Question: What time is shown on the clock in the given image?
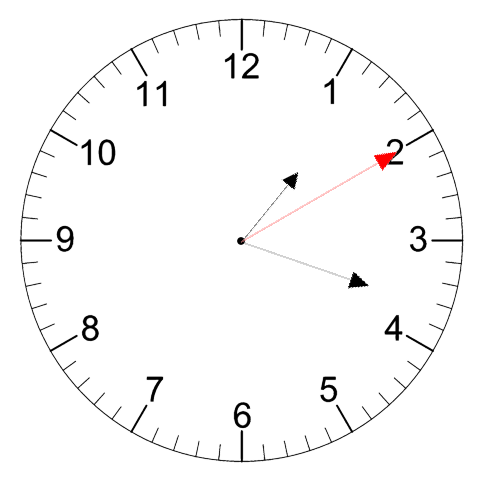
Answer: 01:18:10